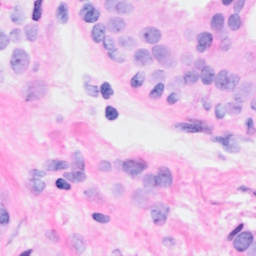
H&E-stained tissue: Breast